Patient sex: M
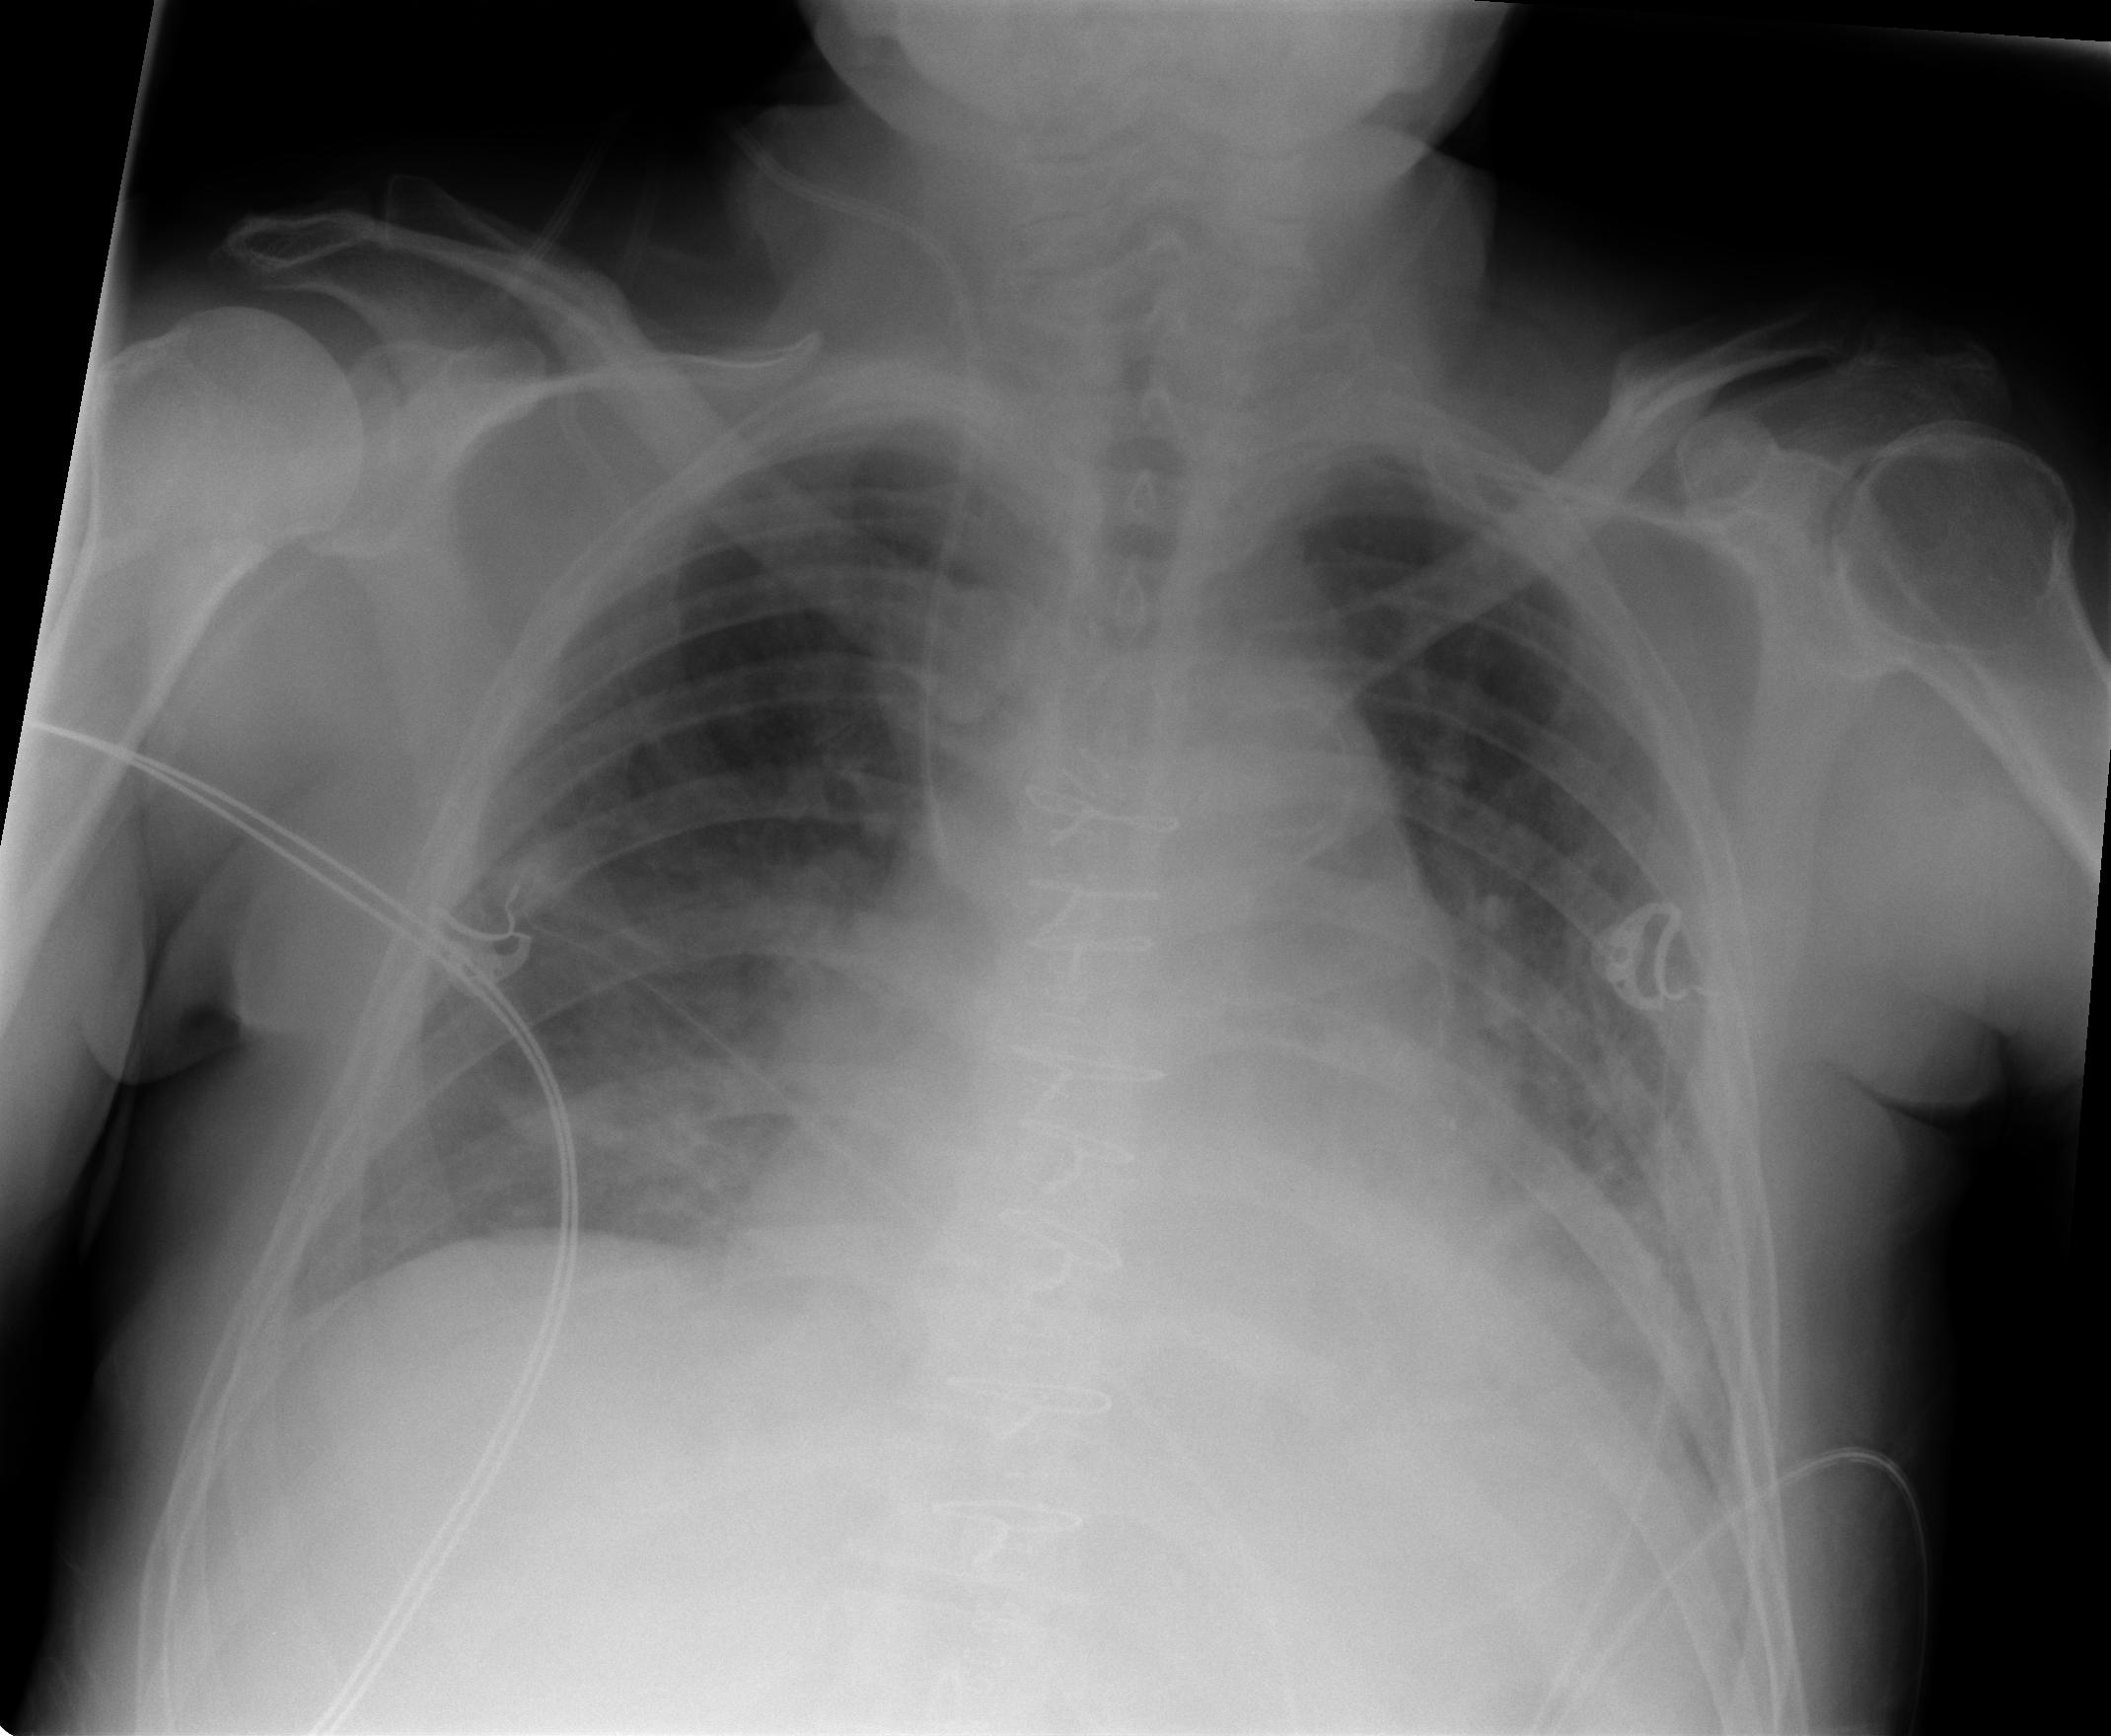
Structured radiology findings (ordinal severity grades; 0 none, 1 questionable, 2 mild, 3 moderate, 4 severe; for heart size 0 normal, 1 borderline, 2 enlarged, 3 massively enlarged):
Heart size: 2
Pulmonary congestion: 1
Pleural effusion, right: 0
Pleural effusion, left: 0
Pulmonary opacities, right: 2
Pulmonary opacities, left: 2
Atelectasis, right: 2
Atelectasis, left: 2